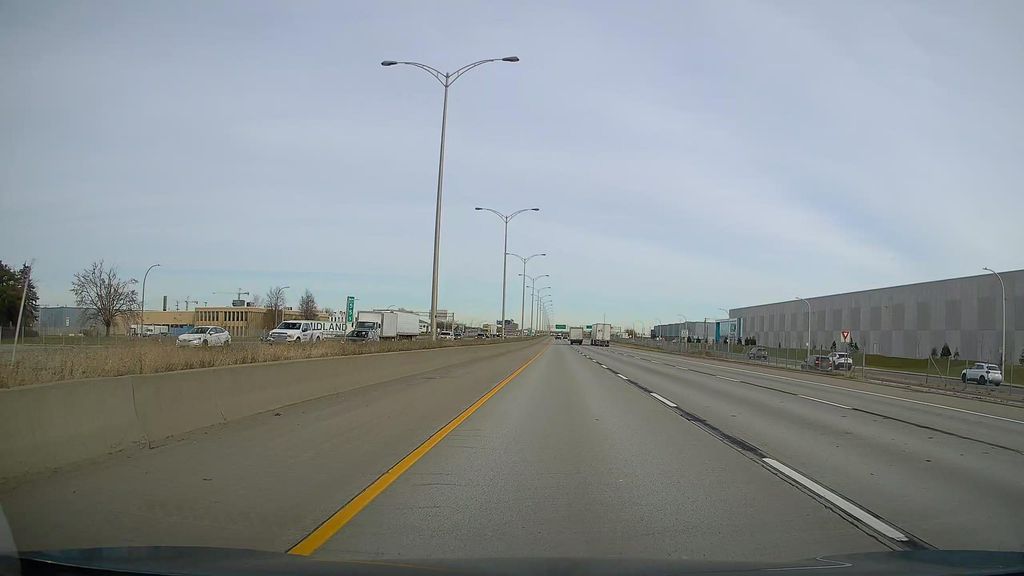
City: montreal